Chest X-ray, PA view. Patient: 65 years old, sex F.
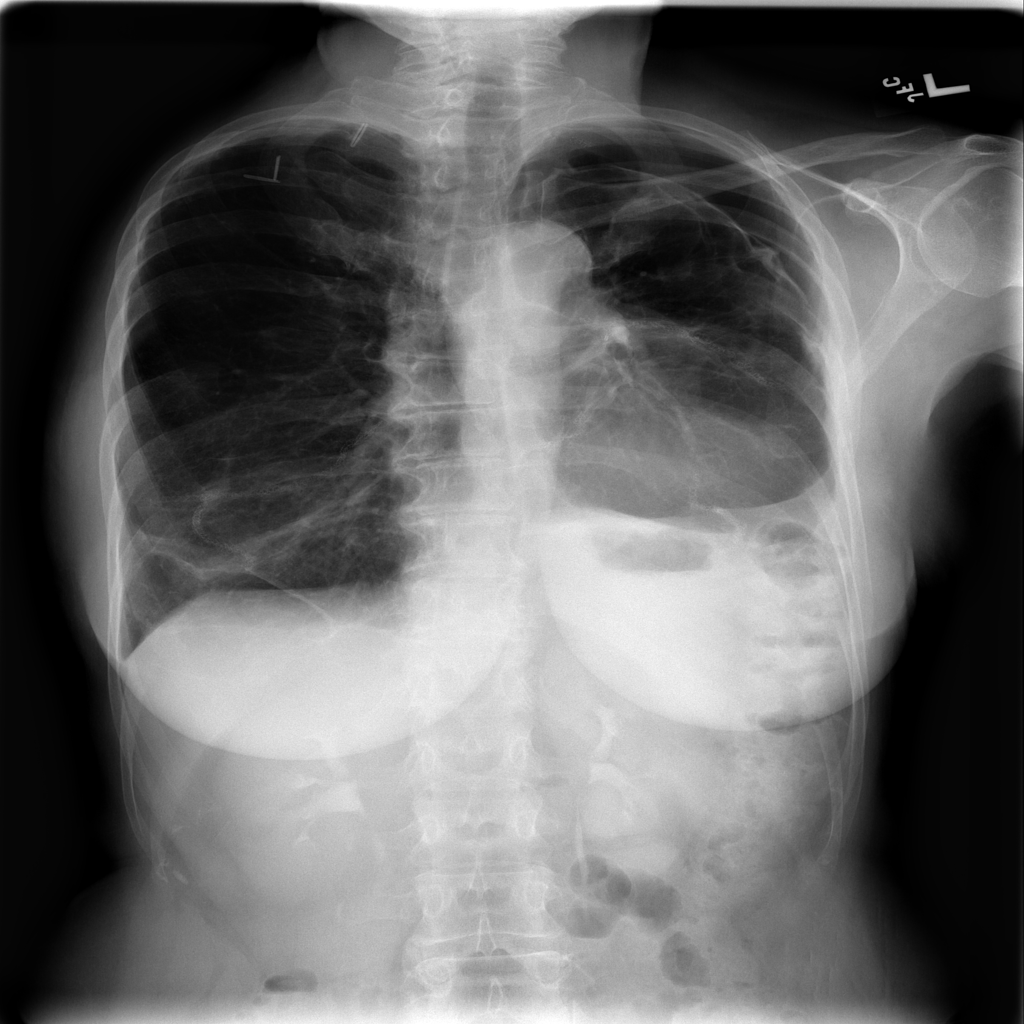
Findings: Fibrosis, Pneumothorax